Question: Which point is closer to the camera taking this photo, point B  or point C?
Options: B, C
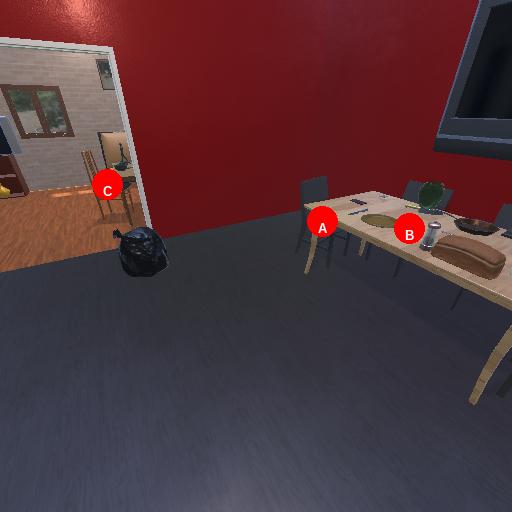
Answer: B